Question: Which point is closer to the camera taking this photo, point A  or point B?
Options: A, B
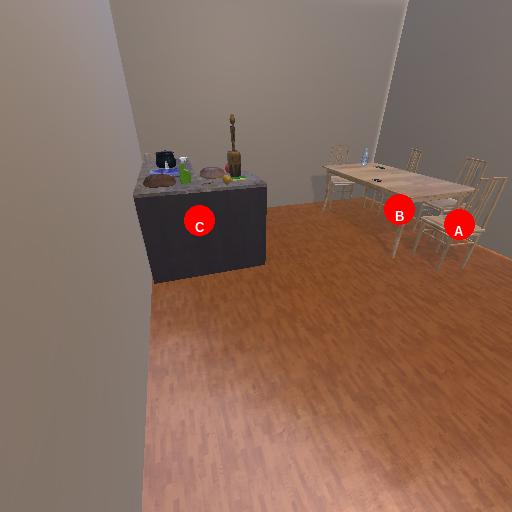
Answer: A